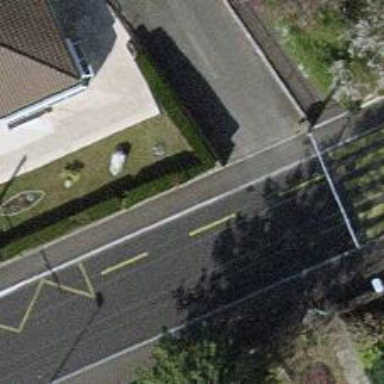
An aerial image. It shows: Bus stop with platform for public transport.